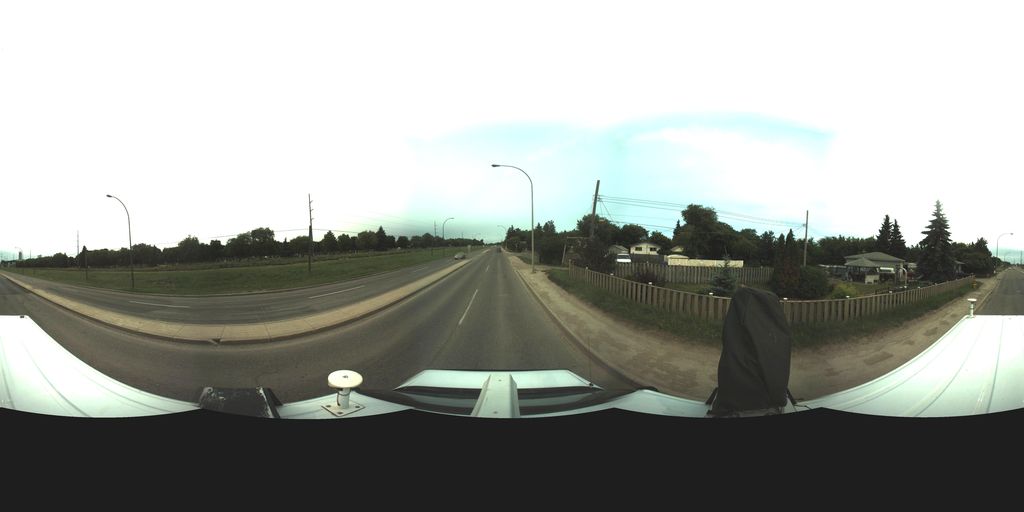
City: saskatoon